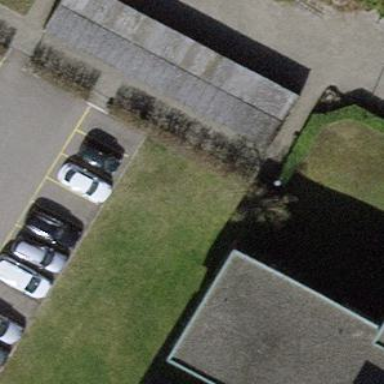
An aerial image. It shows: Bicycle parking facility.